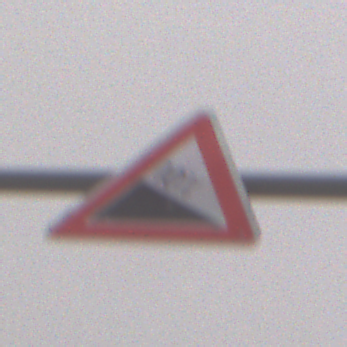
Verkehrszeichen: Gefaelle10
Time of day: Midday
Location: Outdoor (Nature)
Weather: Overcast
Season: Winter
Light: Natural